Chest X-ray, PA view. Patient: 43 years old, sex F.
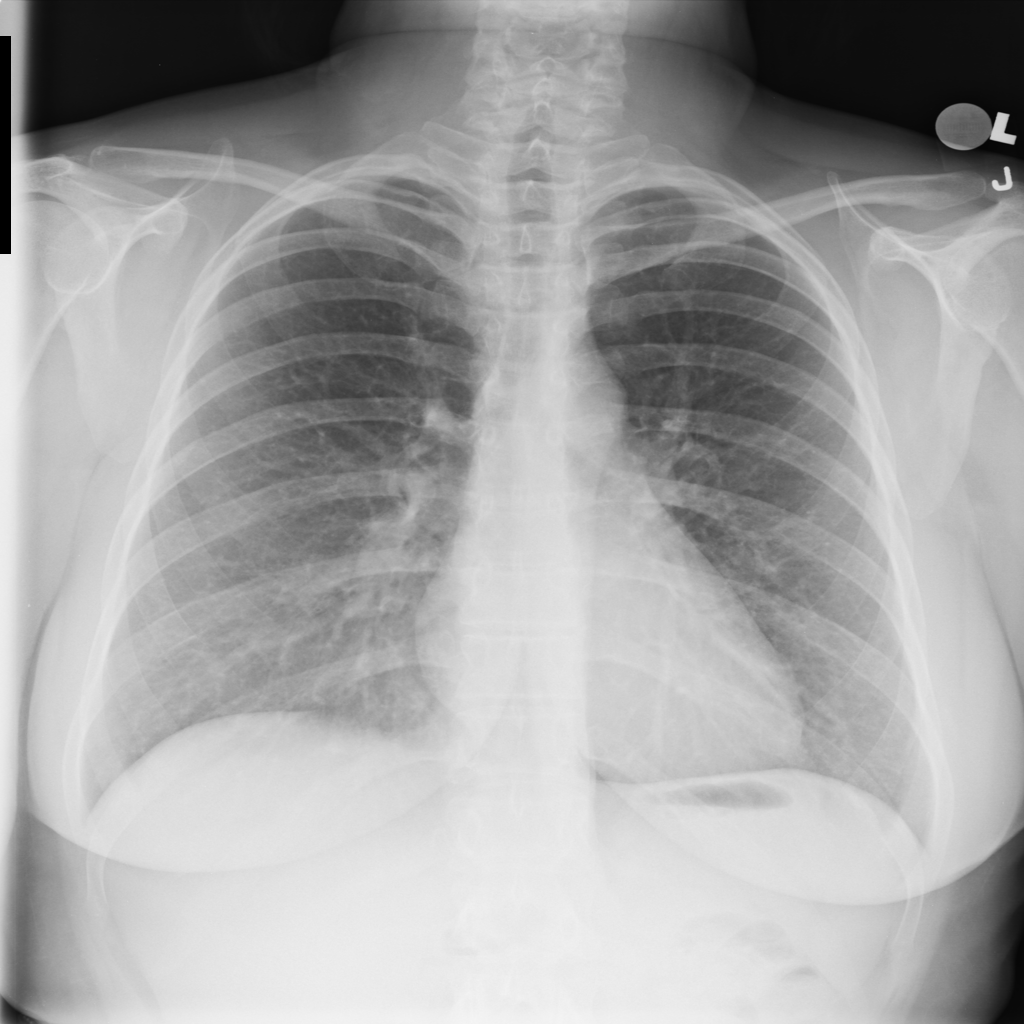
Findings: No Finding